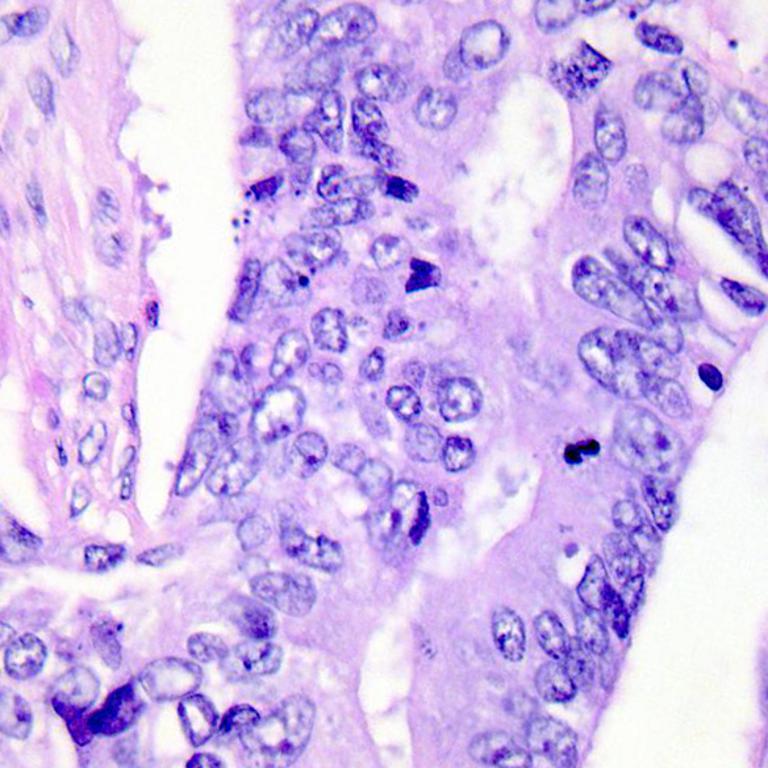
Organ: colon
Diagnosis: adenocarcinomas